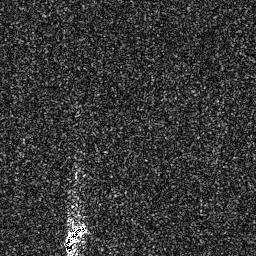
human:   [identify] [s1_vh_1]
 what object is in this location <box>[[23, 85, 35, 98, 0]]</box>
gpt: <ref>1 medium ship at the bottom left</ref>